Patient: sex M, age 35
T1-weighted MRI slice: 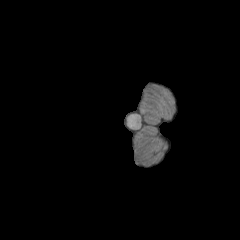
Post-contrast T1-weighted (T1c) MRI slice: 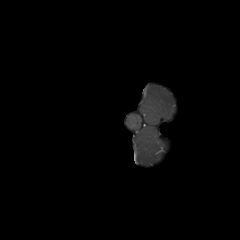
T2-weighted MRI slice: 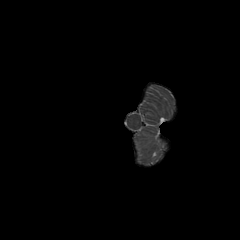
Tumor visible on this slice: no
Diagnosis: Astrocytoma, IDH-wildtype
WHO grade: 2